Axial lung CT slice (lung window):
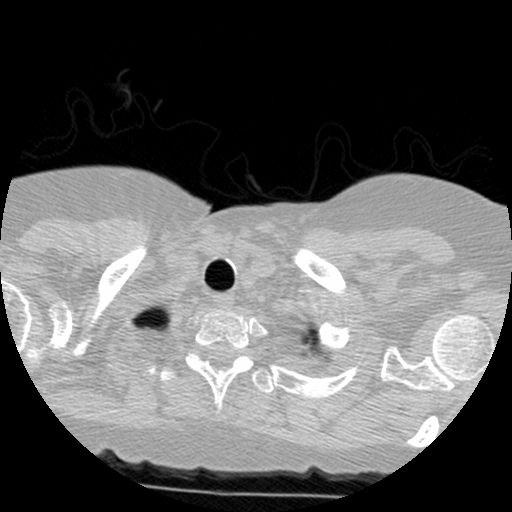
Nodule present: no